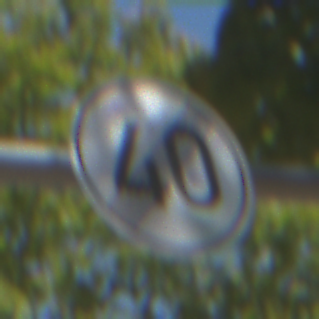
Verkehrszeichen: EndeGeschwindigkeit40
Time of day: Midday
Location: Outdoor (RoadRail)
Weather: Clear
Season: NotSpecified
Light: Natural